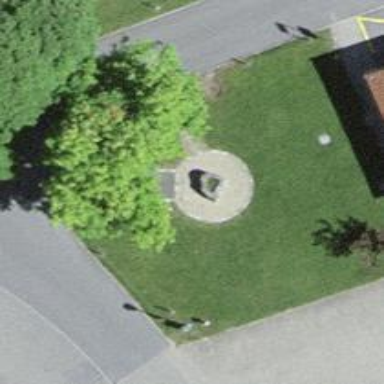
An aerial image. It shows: Fountain.